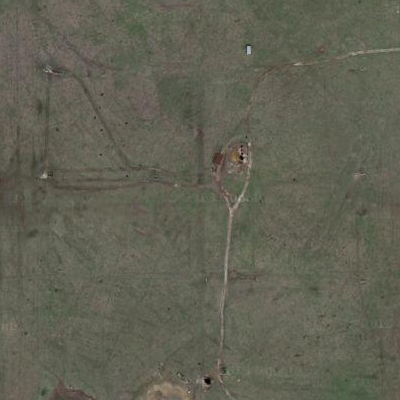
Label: Grass